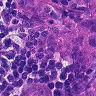
Metastatic tissue present: yes